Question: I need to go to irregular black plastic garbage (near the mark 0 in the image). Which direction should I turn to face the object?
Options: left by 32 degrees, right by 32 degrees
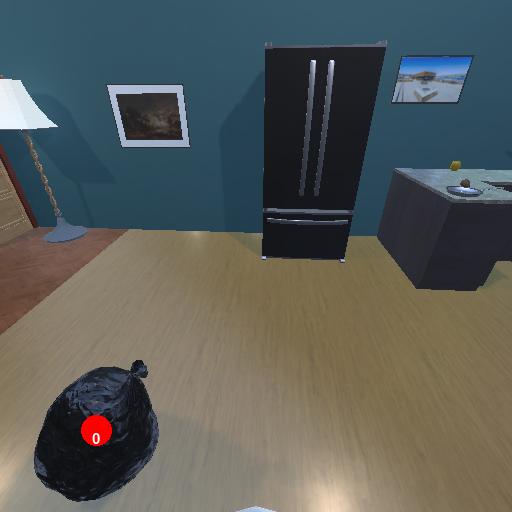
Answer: left by 32 degrees